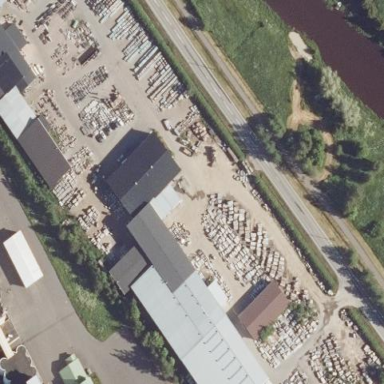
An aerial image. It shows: Industrial area.